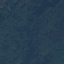
Land use / land cover class: Forest